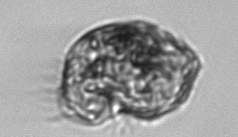
Label: Strombidium_morphotype1